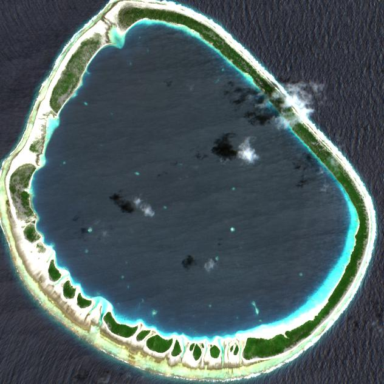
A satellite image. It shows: Atoll located within maritime boundary.